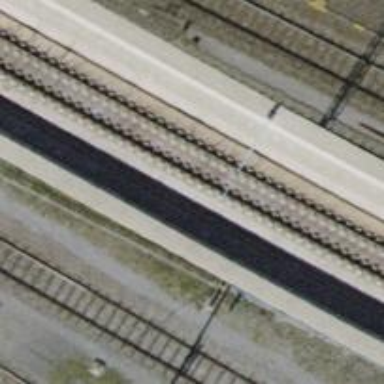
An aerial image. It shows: Railway yard with electrified tracks and single track.